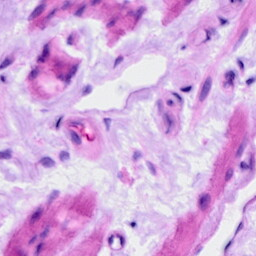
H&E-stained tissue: Ovarian